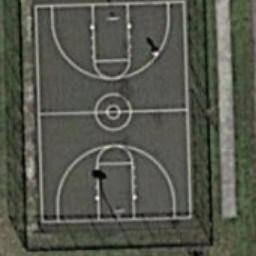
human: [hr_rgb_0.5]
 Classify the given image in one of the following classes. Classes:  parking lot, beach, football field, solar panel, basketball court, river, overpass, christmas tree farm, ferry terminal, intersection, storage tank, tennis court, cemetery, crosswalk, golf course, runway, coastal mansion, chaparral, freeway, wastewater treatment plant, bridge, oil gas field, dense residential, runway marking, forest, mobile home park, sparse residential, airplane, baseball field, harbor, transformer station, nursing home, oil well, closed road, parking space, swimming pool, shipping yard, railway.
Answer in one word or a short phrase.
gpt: basketball court